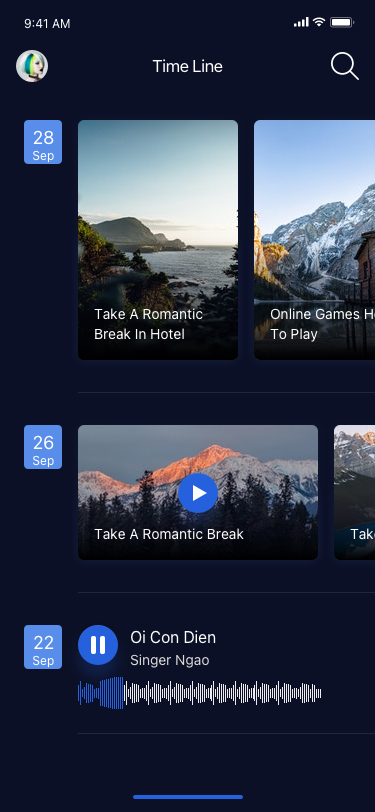
Text in this UI design:
Take A Romantic Break In Hotel
Online Games How To Play
28 Sep
Take A Romantic Break
Take A Romantic Break
26 Sep
22 Sep
Oi Con Dien
Singer Ngao
Time Line